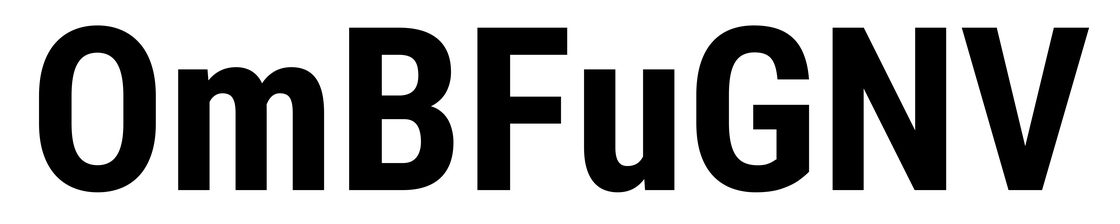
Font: Roboto_Condensed_Bold